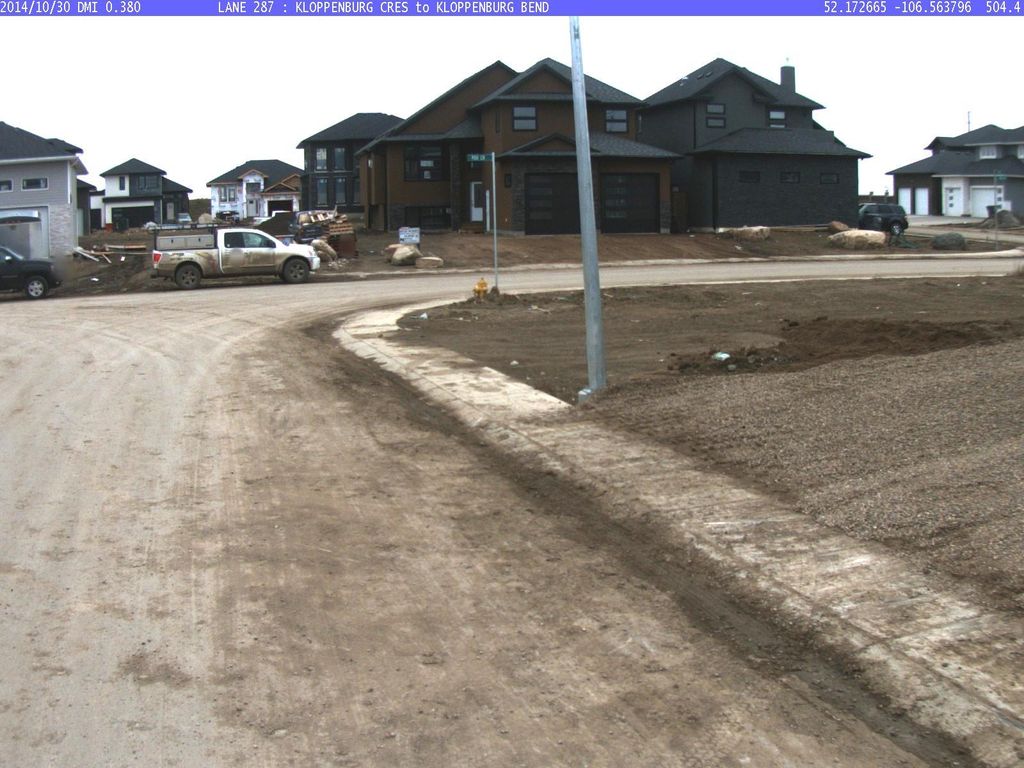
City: saskatoon